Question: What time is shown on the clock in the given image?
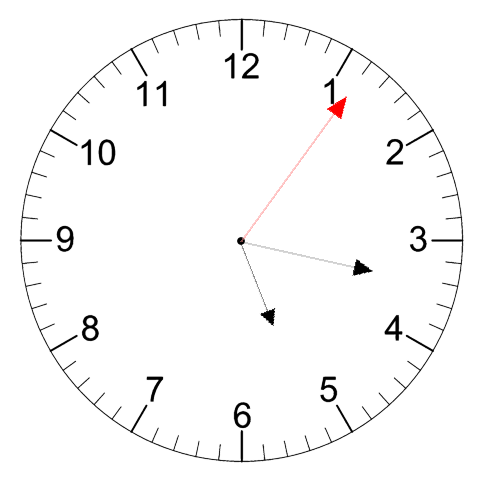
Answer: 05:17:06